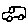
Label: car